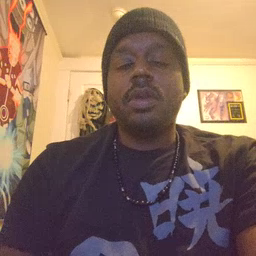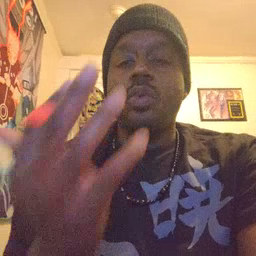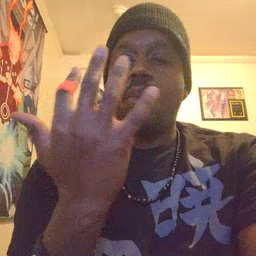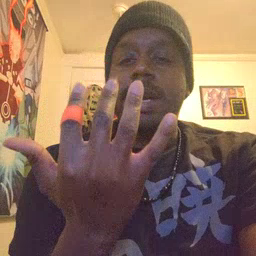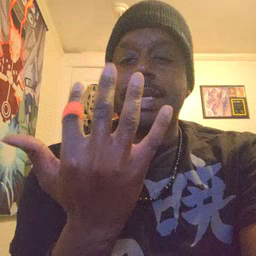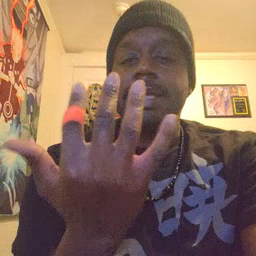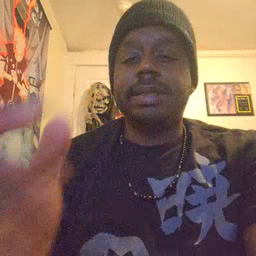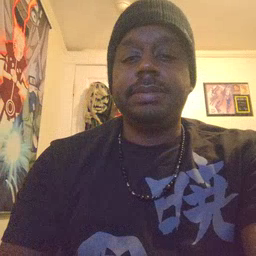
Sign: wait